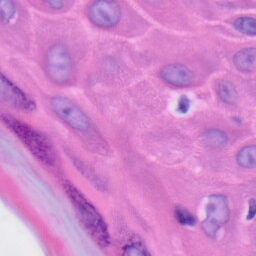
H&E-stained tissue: Skin